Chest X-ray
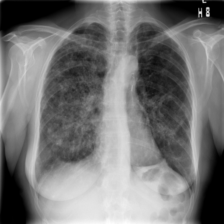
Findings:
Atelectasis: negative
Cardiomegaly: negative
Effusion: negative
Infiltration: negative
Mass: negative
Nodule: positive
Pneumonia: negative
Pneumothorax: negative
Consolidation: negative
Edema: negative
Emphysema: negative
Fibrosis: negative
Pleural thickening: negative
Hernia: negative